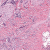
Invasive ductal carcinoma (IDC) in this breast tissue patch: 1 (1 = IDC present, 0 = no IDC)